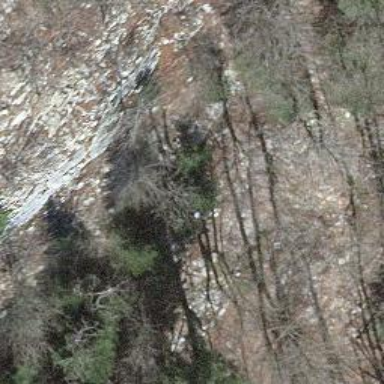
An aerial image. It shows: Cliff in nature.